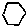
Label: hexagon